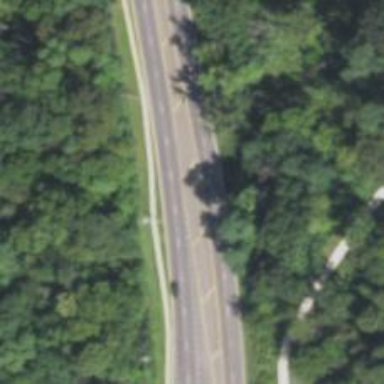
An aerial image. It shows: Secondary road with asphalt surface.